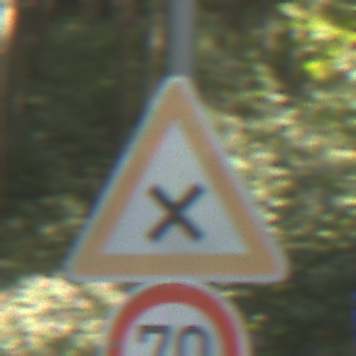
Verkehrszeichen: KreuzungOderEinmuendung
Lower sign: Geschwindigkeit70
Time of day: MorningAfternoon
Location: Outdoor (Nature)
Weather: Clear
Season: NotSpecified
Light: Natural